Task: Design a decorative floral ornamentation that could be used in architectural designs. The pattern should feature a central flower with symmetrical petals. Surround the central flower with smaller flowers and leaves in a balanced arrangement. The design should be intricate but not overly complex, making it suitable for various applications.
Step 631:
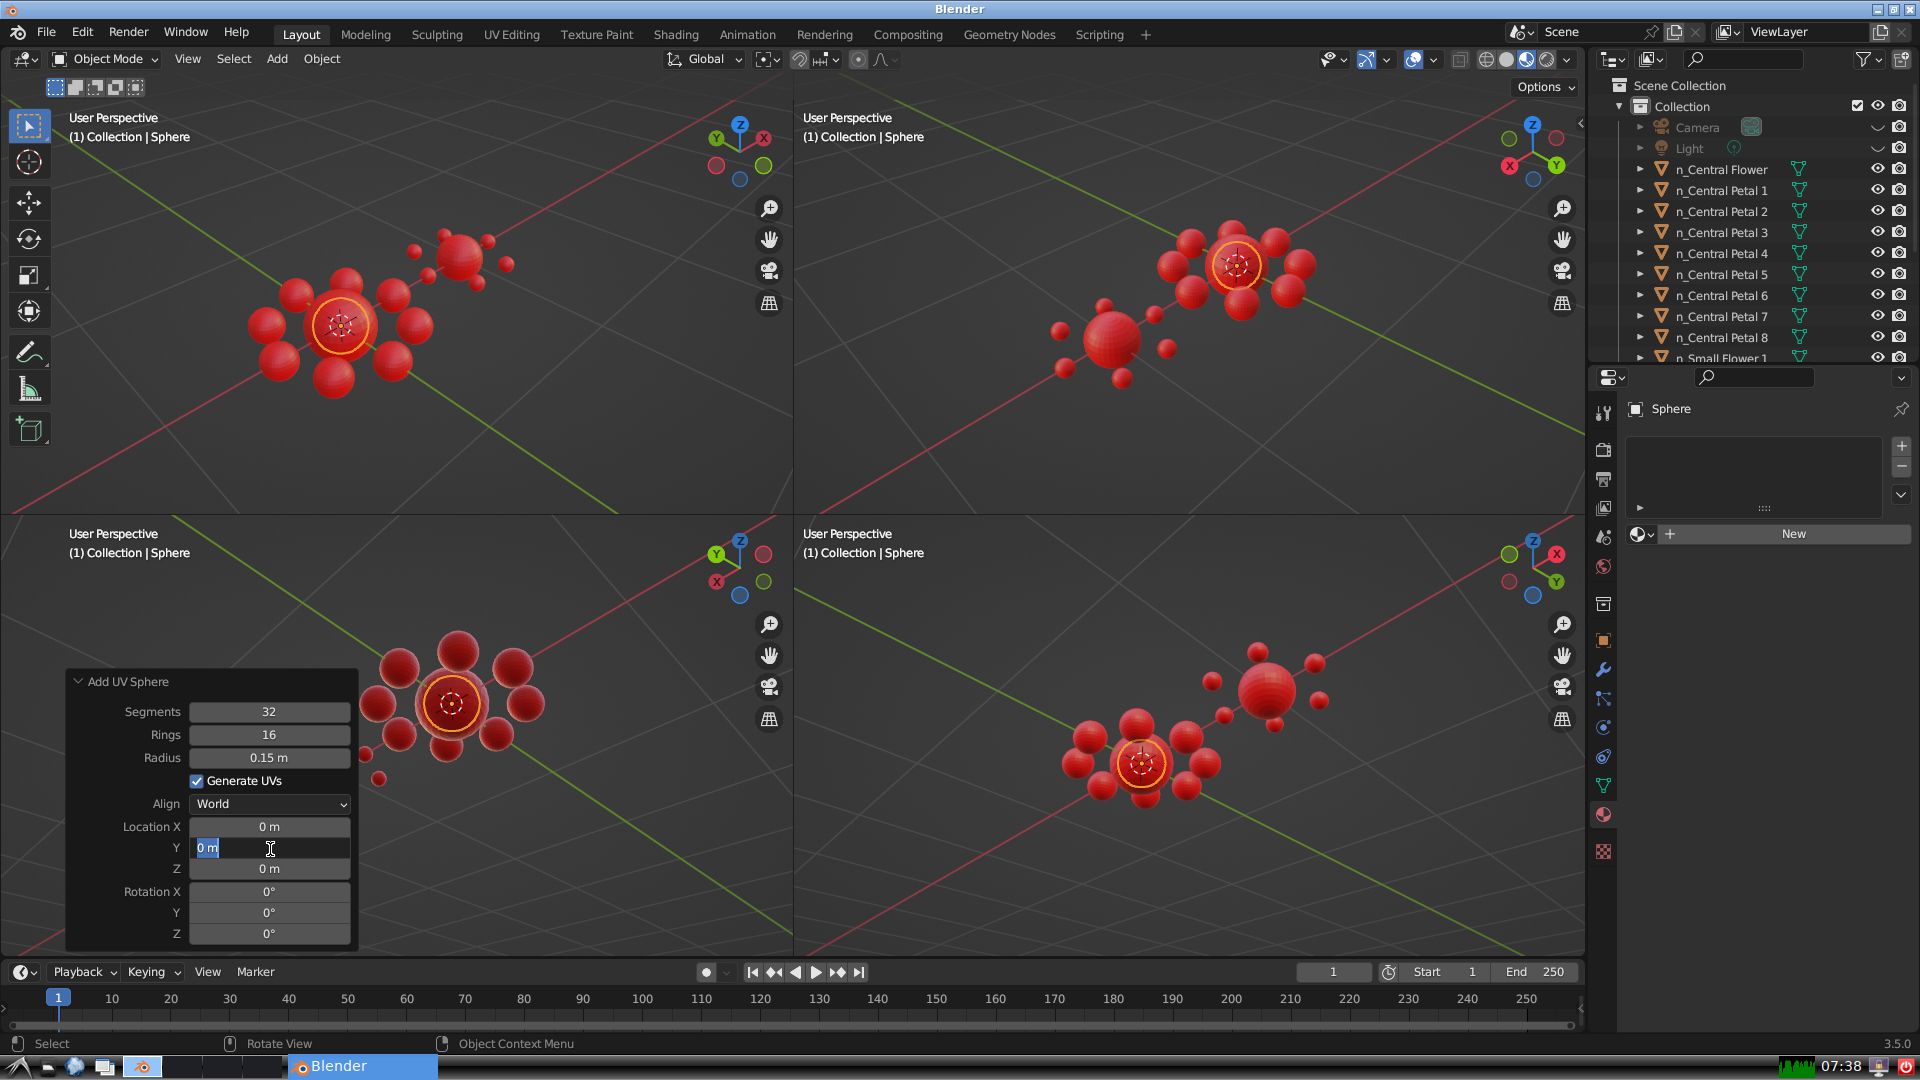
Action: input_text: 1.0